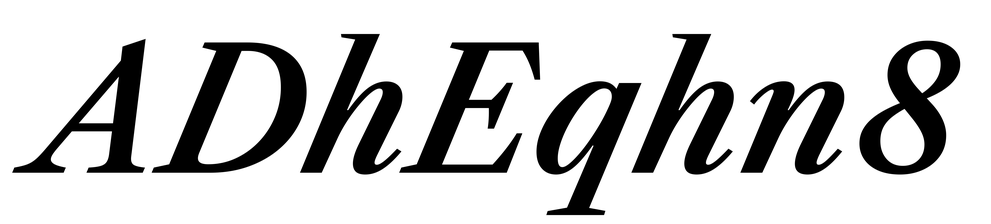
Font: LibreCaslonText-Italic_SemiBold_Italic